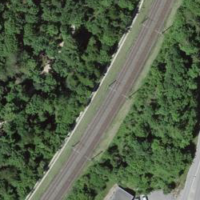
EUNIS habitat code: 57
Species observed at this site:
Lamium galeobdolon
Chelidonium majus
Fagus sylvatica
Melittis melissophyllum